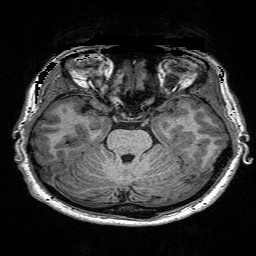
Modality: T1w
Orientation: coronal
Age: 34
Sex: female